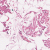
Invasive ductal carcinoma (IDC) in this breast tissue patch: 0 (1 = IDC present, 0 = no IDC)